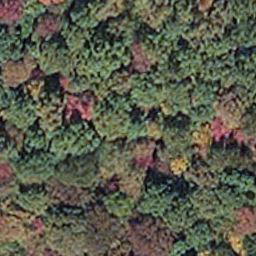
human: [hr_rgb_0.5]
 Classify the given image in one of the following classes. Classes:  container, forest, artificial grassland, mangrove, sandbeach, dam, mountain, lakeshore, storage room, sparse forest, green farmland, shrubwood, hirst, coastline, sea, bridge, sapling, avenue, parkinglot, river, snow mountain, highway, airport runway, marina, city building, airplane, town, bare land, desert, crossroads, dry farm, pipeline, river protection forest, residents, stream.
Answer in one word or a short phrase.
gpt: mangrove